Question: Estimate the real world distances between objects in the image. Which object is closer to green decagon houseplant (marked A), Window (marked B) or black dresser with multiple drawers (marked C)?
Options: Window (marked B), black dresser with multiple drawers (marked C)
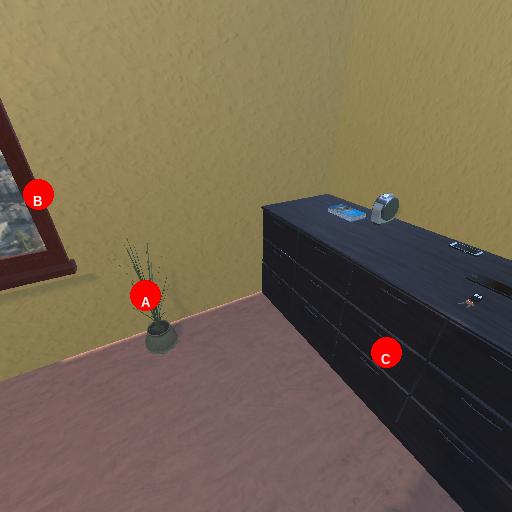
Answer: Window (marked B)